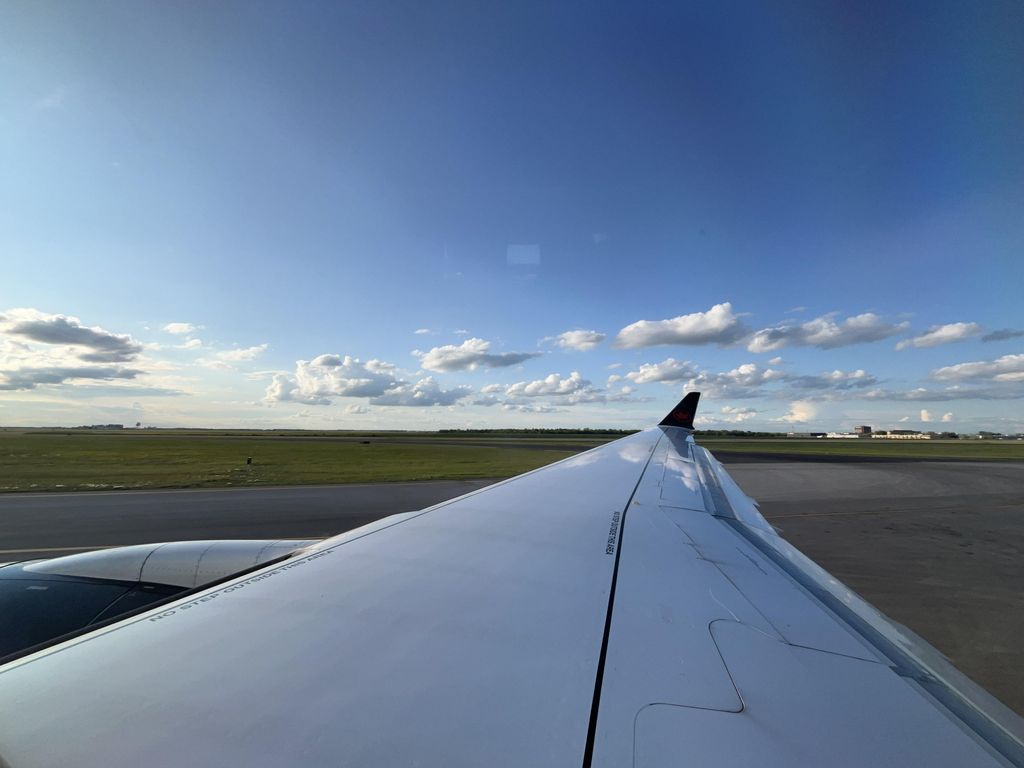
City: winnipeg